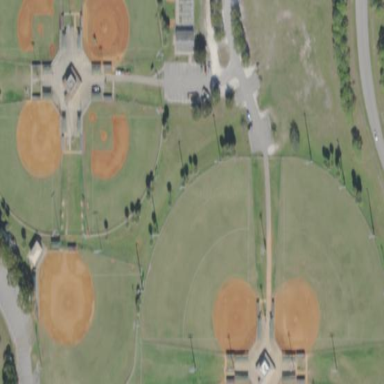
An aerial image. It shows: Baseball pitch surrounded by fence.